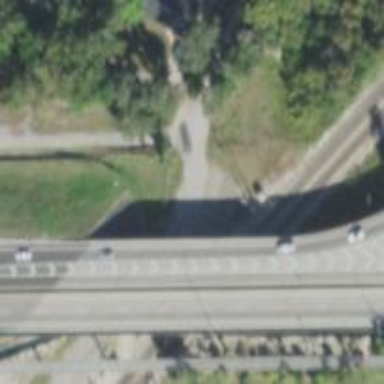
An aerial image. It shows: Primary_link highway crossing bridge.